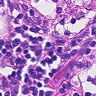
Metastatic tissue present: no